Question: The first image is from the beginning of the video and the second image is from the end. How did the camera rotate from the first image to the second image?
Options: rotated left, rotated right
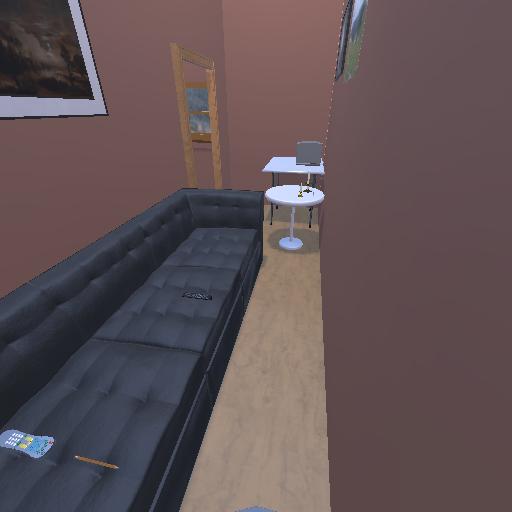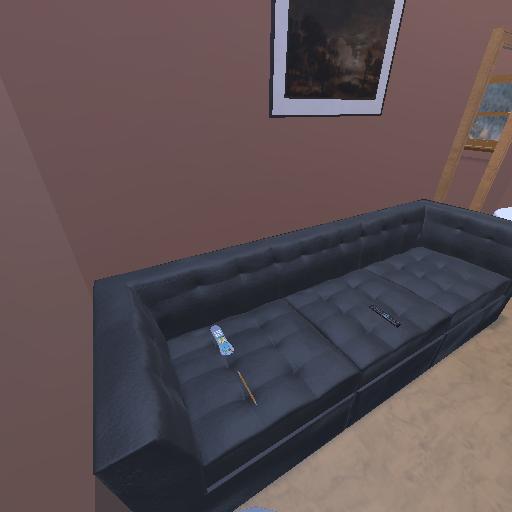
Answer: rotated left